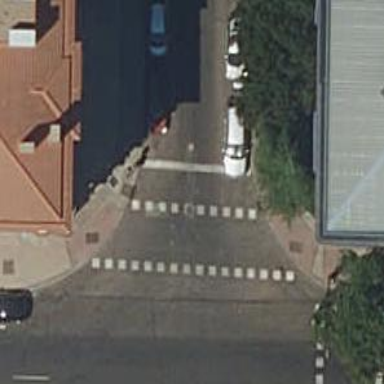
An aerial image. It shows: Crossing with traffic signals.